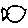
Label: fish